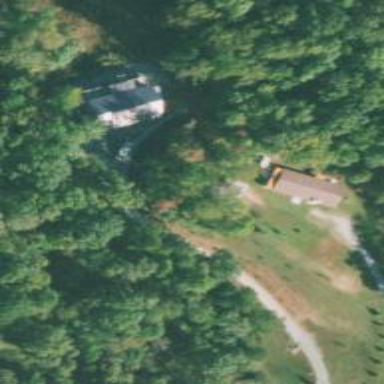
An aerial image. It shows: Driveway leading to service road.